Field crop: tomato
Growth stage: 1
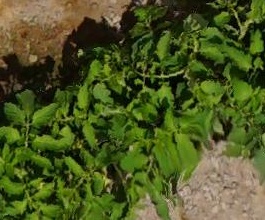
Species: tomato